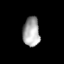
Tissue: lung
Cell type: Epithelial cells
Senescence score: 0.2075
Nuclear area (px): 481
Mean DAPI intensity: 168.549